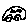
Label: car